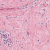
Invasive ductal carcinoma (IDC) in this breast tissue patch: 0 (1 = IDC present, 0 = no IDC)